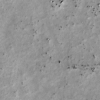
Label: not_dusty